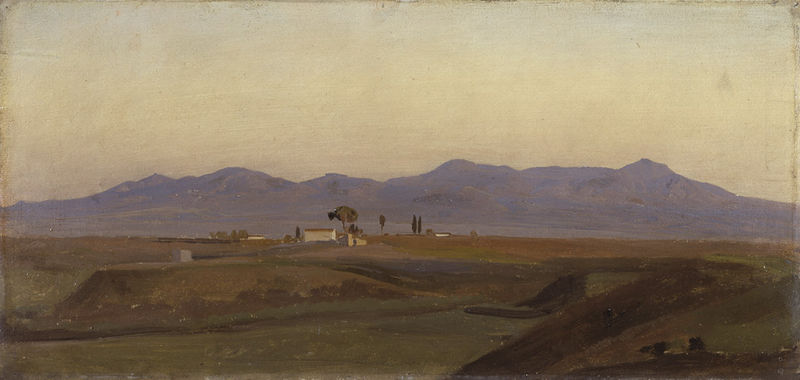
Titel: Blick aus der römischen Campagna auf die Sabinerberge
Künstler: Johann Wilhelm Schirmer
Standort: Karlsruhe
Institution: Staatliche Kunsthalle Karlsruhe
Schlagwörter: baum, berg, blau, gemälde, himmel, schatten, weiß, wolken, aquarell, bäume, fluss, grün, landschaft, braun, grau, schwarz, ölbild, gebäude, gras, haus, wiese, öl, dämmerung, ebene, einsamkeit, feld, felder, horizont, häuser, hügel, natur, pappel, pappeln, weide, weite, einsam, flach, sonne, wege, wiesen, land, italien, abhang, heiß, afrika, berge, gebirge, hang, leer, dorf, bergkette, lila, violett, landschaftsmalerei, hof, wolkenlos, idylle, amerika, allein, bauer, weiden, alpen, quer, villa, gedeckt, blauer himmel, karg, stall, gehöft, himel, pinien, bergrücken, landsitz, toskana, 17. jahrhundert, sonnuntergang, landzug